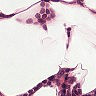
Metastatic tissue present: no